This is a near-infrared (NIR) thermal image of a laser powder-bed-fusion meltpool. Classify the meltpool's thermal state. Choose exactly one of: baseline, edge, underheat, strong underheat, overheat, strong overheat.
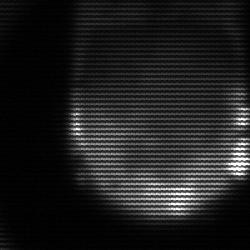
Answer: edge